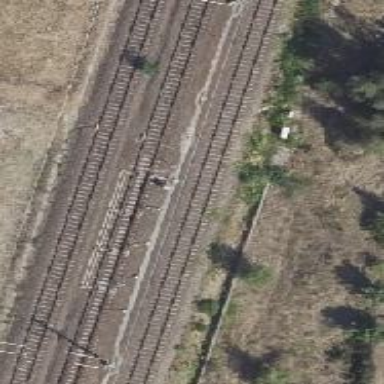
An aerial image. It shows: Railway switch with the turnout on the right side.